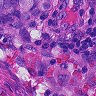
Metastatic tissue present: yes